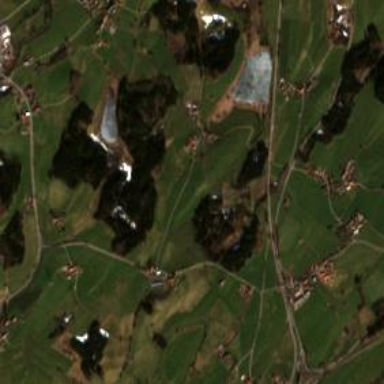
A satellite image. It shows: Small hamlet.